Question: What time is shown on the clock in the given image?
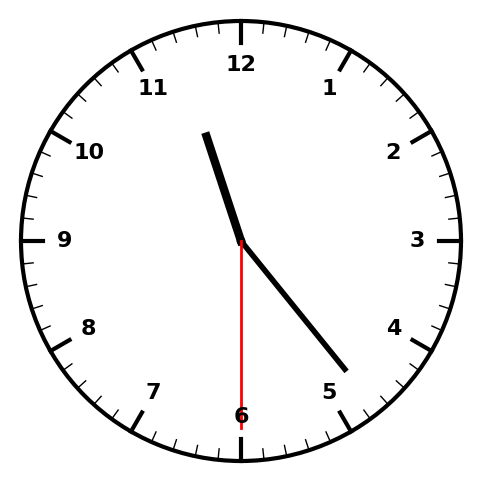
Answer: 11:23:30